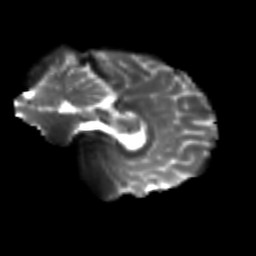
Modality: T2w
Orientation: sagittal
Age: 23
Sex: female
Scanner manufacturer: siemens
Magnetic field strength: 3 T
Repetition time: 3.5 s
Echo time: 0.104 s